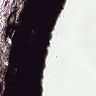
Metastatic tissue present: no